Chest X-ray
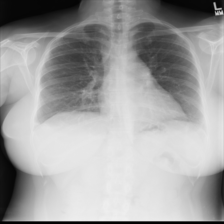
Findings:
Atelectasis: negative
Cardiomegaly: negative
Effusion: negative
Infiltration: negative
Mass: negative
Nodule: negative
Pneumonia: negative
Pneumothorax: negative
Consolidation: negative
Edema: negative
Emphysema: negative
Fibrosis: negative
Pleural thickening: negative
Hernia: negative